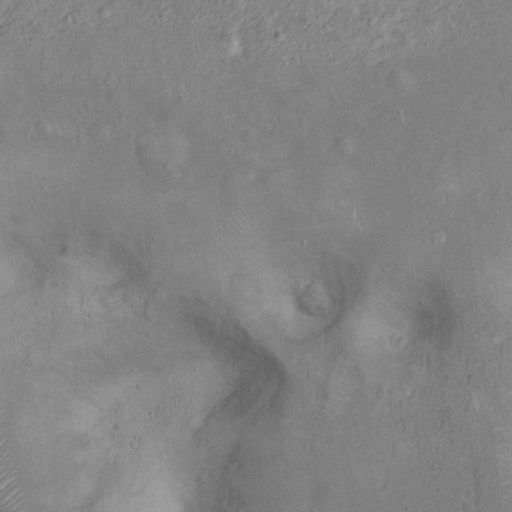
Objects detected: cone, cone, cone